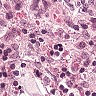
Metastatic tissue present: no